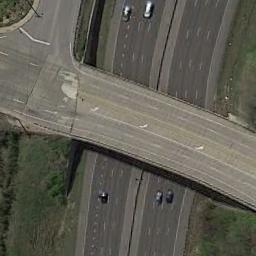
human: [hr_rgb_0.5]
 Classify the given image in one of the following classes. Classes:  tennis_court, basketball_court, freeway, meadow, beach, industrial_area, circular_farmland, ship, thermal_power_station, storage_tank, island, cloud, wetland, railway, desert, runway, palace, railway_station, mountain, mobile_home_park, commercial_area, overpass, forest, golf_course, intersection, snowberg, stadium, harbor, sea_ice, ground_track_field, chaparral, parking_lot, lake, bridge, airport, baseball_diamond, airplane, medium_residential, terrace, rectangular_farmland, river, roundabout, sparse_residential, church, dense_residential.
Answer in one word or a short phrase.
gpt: overpass